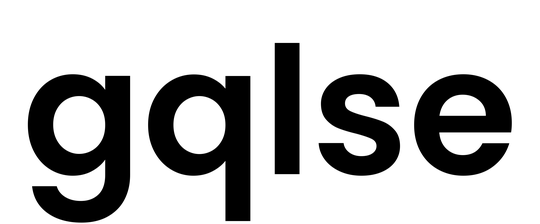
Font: Poppins-SemiBold